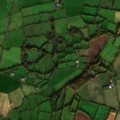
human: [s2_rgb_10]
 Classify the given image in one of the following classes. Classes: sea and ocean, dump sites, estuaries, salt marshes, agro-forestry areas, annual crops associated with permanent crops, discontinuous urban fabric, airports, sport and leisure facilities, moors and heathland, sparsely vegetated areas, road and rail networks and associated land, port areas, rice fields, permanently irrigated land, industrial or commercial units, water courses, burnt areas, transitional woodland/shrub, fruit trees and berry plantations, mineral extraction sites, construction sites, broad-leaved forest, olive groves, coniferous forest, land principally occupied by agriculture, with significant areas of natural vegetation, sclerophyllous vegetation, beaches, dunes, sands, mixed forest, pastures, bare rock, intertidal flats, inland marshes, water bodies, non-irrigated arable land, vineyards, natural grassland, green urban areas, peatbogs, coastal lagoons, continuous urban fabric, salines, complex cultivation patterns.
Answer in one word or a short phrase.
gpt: non-irrigated arable land, pastures